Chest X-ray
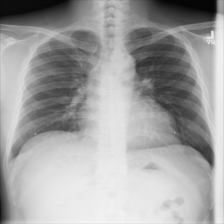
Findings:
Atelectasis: negative
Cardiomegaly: negative
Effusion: negative
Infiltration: negative
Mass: negative
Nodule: negative
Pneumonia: negative
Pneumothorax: negative
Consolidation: negative
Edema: negative
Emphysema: negative
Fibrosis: negative
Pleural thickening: negative
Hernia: negative